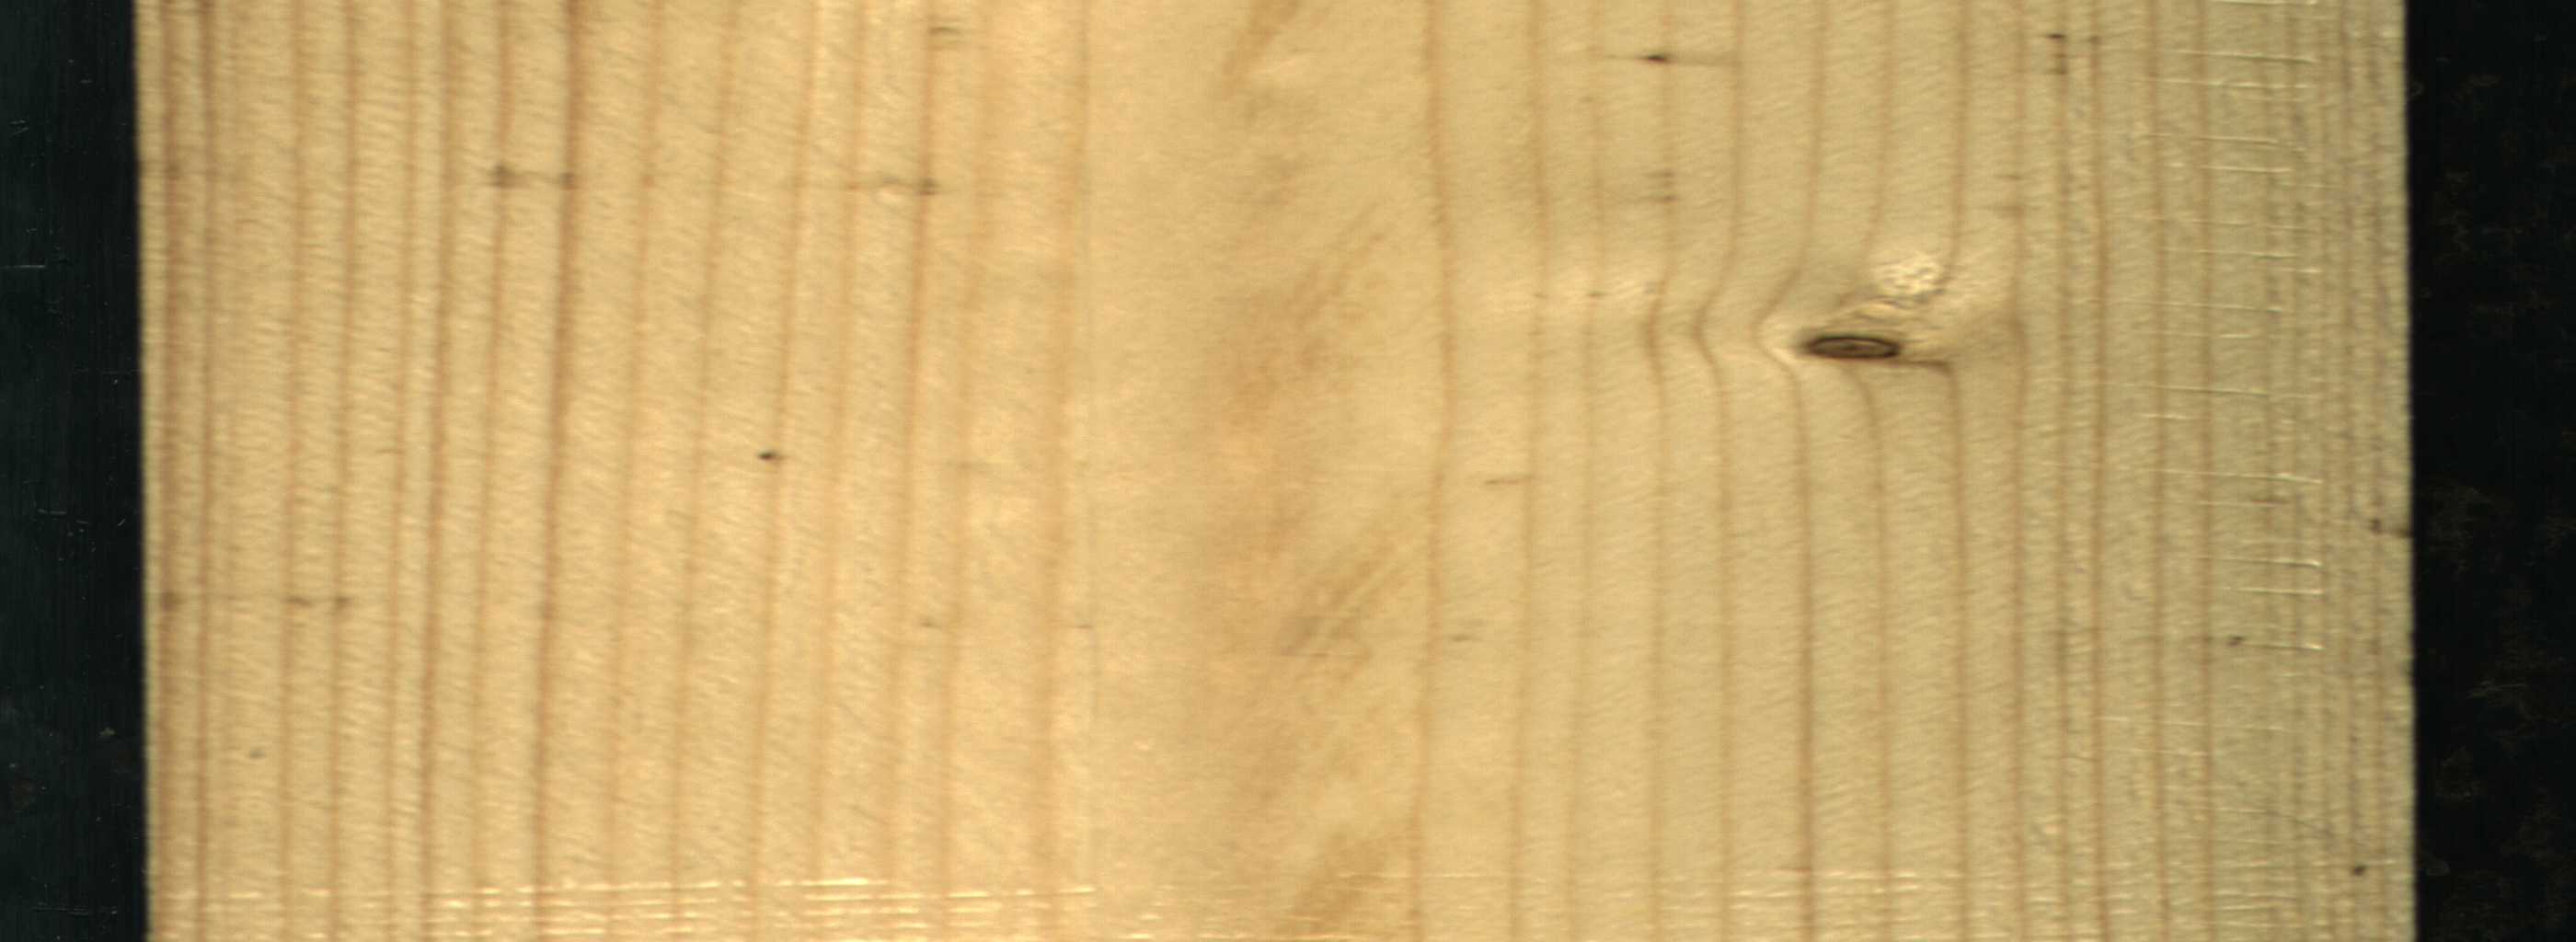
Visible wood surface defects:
Dead_Knot